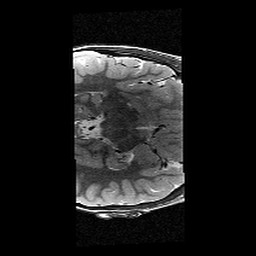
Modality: T2w
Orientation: axial
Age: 9
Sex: female
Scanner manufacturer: siemens
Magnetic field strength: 3 T
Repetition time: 9.23 s
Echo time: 0.067 s